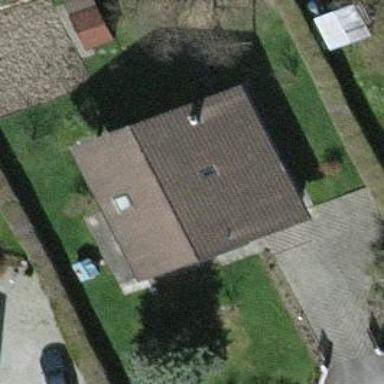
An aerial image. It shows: Detached building with saltbox-shaped roof.